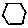
Label: hexagon